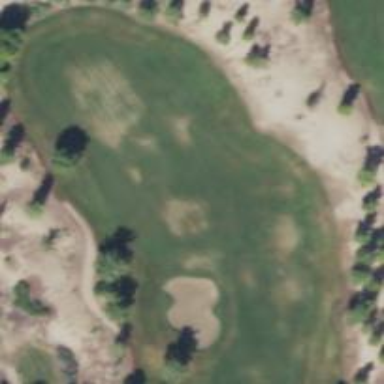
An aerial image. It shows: View of golf hole.